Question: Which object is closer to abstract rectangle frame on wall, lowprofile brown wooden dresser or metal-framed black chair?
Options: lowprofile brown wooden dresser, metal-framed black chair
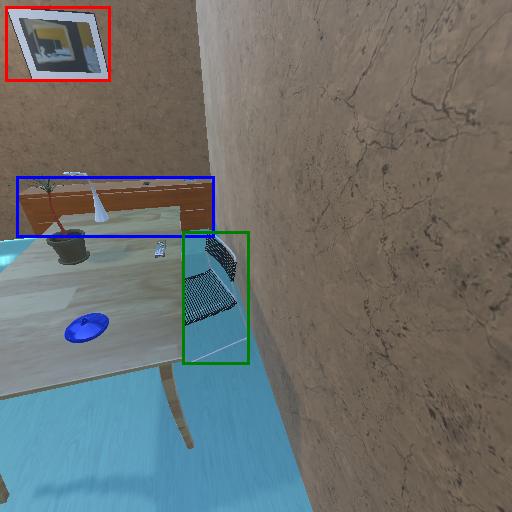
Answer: lowprofile brown wooden dresser